Question: If you open your console and type 'Function', it auto completes it for you, indicating that the indentifier 'Function' is part of the winddow object. It appears as though the 'Function' identifier refers to an empty anonymous function.

What is the point of the 'Function' identifier on 'window'?
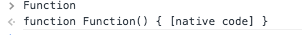
Answer: <URL> is a global variable. Global variables are properties of the global object. In browsers, the global object is 'window'.
If you are asking what the purpose of 'Function' itself is: It's a constructor function (just like 'Object', 'Array' or 'RegExp') to create new function objects. It lets you create a new function from code contained in a string (almost like 'eval'). E.g.:
'''
var myFunc = new Function('return 42;');
console.log(myFunc()); // 42
'''
Functions created this way behave like they had been declared in global scope, i.e. they do not close over the scope they actually have been created in.
This can be useful for browser tools which evaluate user provided JS code provided, like the <URL>.